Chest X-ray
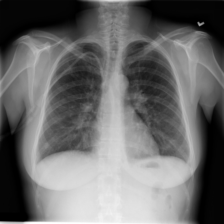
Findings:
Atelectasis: negative
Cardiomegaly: negative
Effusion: negative
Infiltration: negative
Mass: negative
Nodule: negative
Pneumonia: negative
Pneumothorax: negative
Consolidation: negative
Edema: negative
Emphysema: negative
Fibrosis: negative
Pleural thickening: negative
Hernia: negative